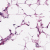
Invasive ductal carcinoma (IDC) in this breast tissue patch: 0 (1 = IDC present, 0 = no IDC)